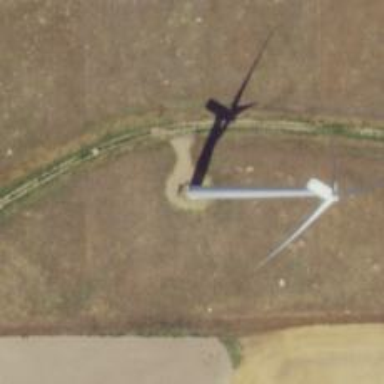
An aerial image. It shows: Wind generator in the form of horizontal axis wind turbine.